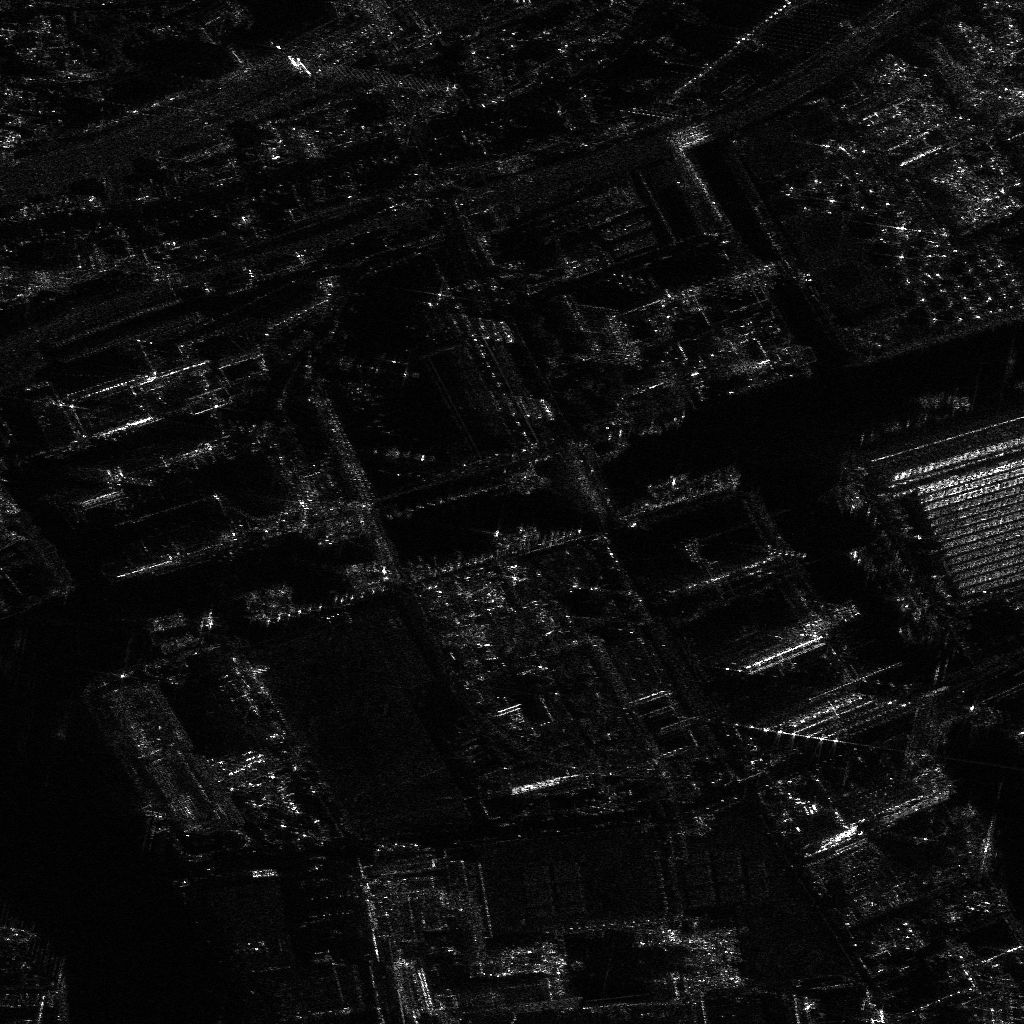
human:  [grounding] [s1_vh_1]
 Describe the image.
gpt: In the satellite image, there is  <ref>4 medium container </ref> <box>[[15, 58, 17, 62, 81], [15, 60, 17, 64, 73], [25, 55, 26, 59, 81], [25, 57, 26, 61, 81]]</box> located at left.